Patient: sex M, age 48
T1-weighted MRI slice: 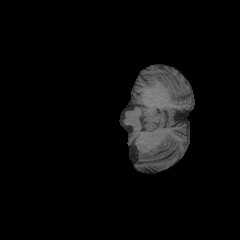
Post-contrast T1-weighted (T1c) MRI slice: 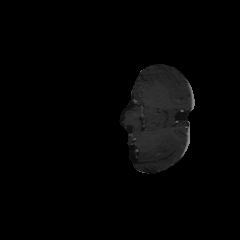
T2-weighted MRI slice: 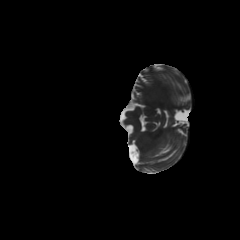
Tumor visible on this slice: no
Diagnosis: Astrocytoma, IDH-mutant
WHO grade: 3